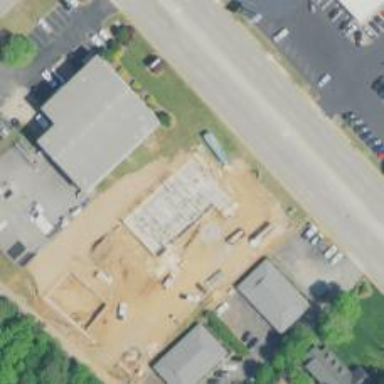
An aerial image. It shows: Veterinary facility.